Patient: sex F, age 60
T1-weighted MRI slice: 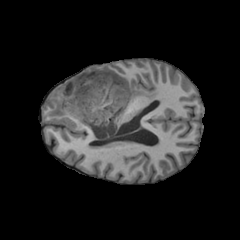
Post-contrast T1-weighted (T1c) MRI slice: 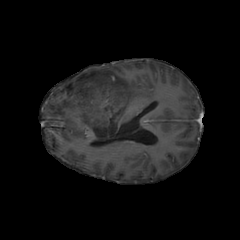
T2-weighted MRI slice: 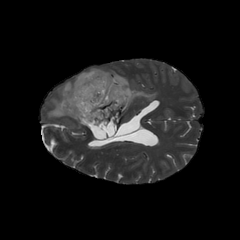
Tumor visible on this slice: yes
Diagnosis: Astrocytoma, IDH-mutant
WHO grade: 3